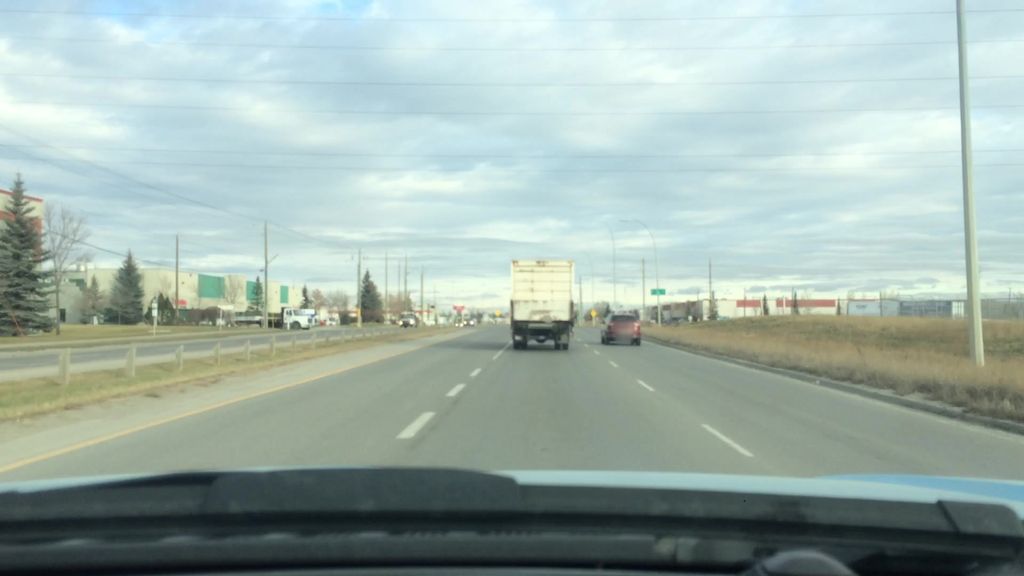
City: calgary